Question: Android app shows behind the home screen,why?
Like this:

Android style AppTheme with Mainfest.
maybe the problem is caused by this style.
'''
<style name="AppTheme" parent="Theme.AppCompat.Light.NoActionBar">
<item name="colorPrimary">@color/actionbar</item>
<item name="colorPrimaryDark">@android:color/darker_gray</item>
<item name="windowActionModeOverlay">true</item>
<item name="toolbarStyle">@style/Widget.AppCompat.Toolbar</item>
<item name="android:windowBackground">@android:color/white</item>
<item name="android:textColor">@color/font_color</item>
<item name="android:editTextStyle">@style/AppTheme.EditText</item>
<item name="android:textAllCaps">false</item>
<item name="android:windowIsTranslucent">true</item>
</style>
'''
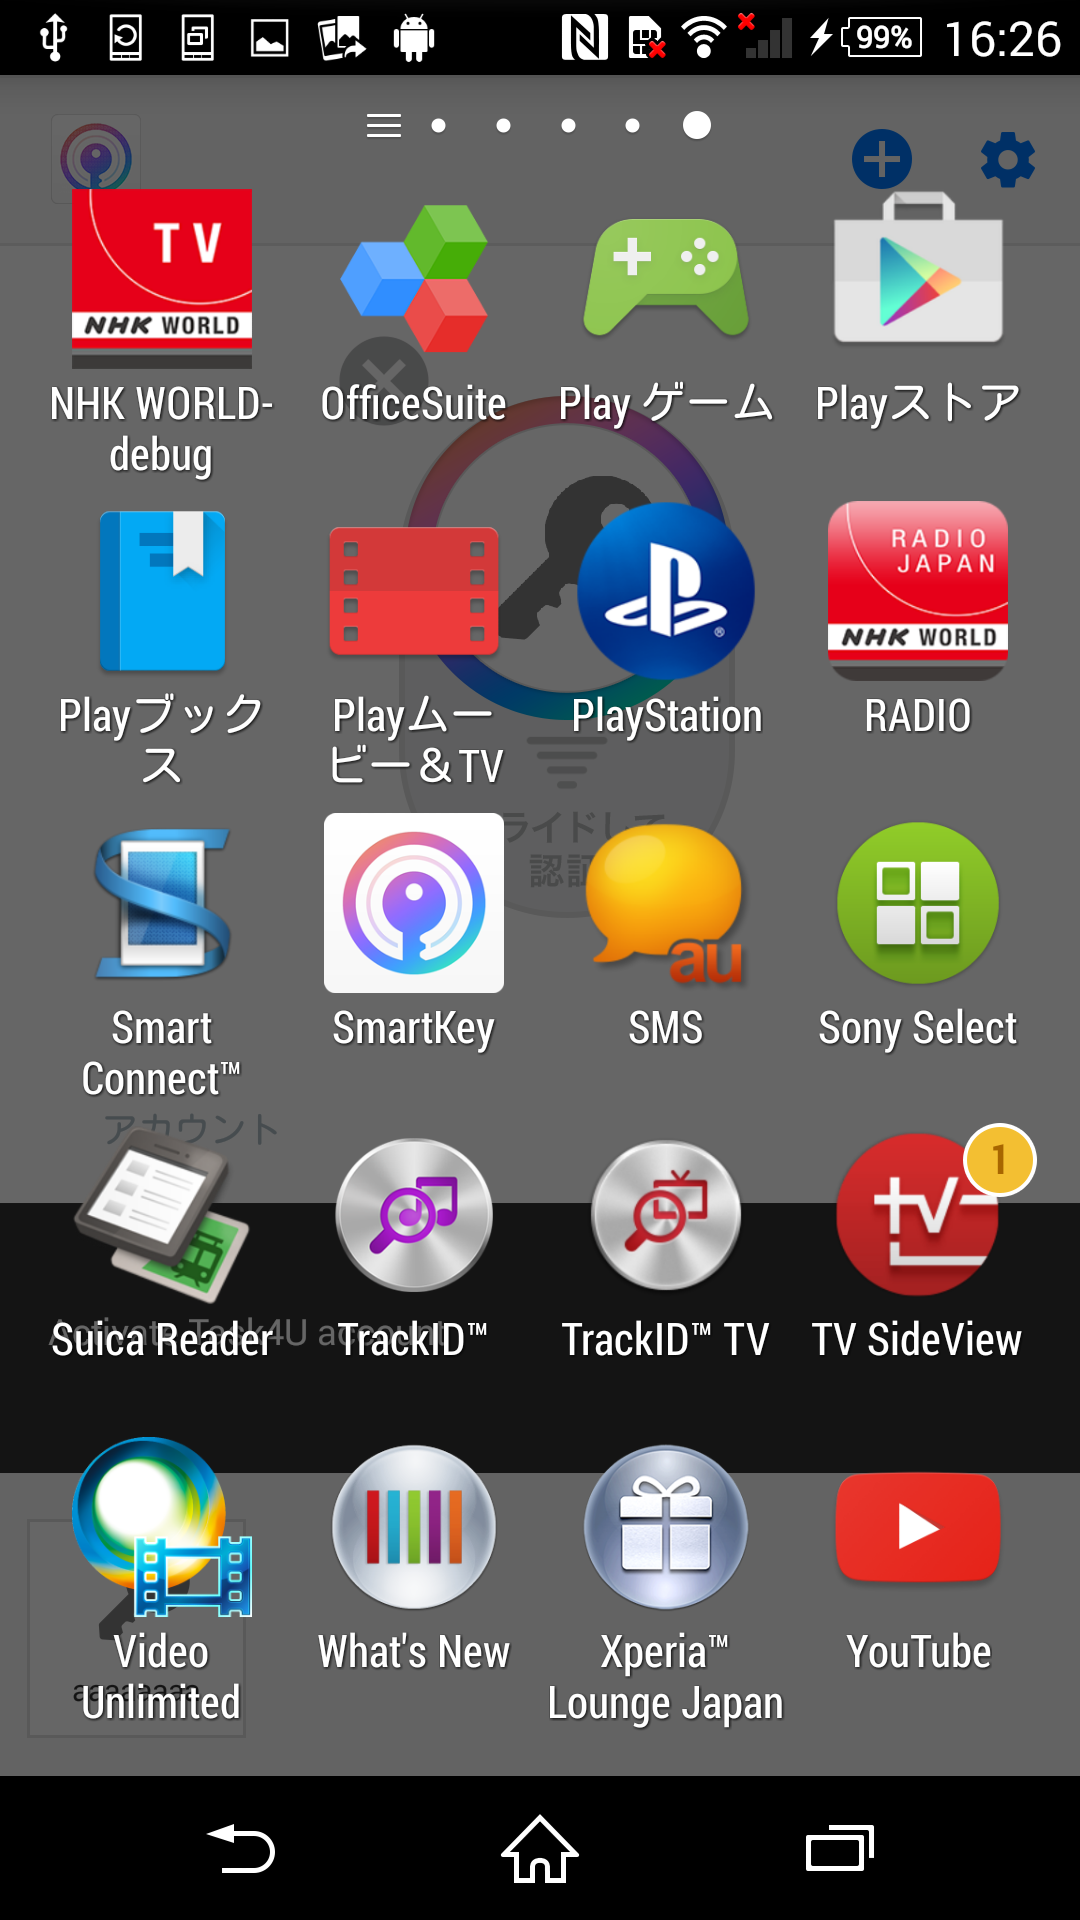
Answer: Remove This line from your style.
'''
<item name="android:windowIsTranslucent">true</item>
'''